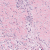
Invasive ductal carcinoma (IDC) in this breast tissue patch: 0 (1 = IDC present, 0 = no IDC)